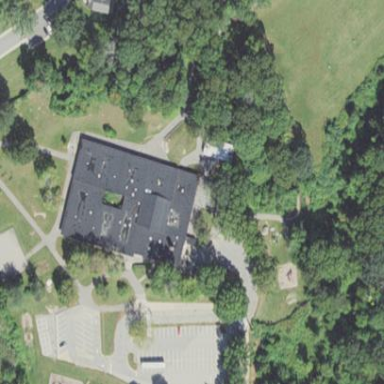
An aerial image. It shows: School.